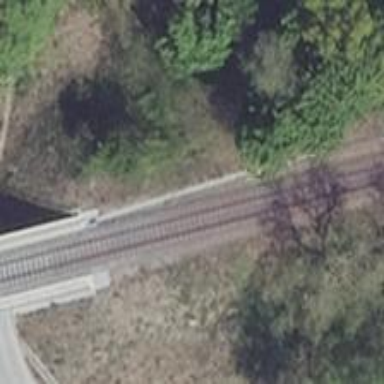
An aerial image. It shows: Railway with single track on embankment.